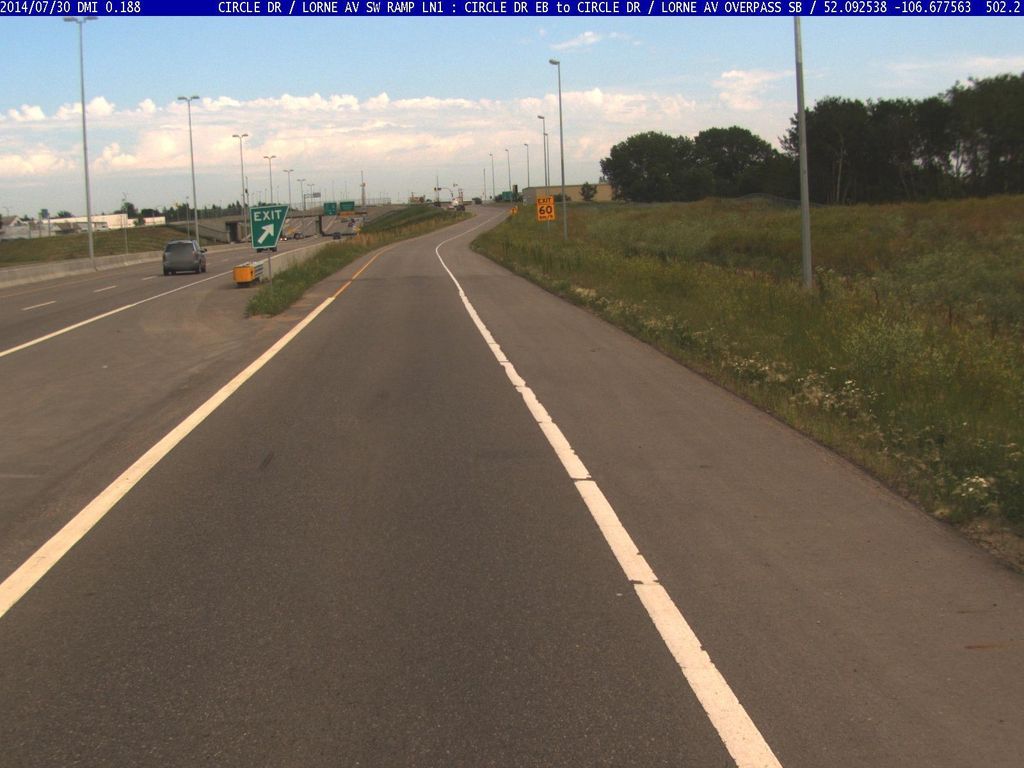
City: saskatoon